Field crop: maize
Growth stage: 2
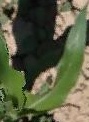
Species: maize